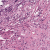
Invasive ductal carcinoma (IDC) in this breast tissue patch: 1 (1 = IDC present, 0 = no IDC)